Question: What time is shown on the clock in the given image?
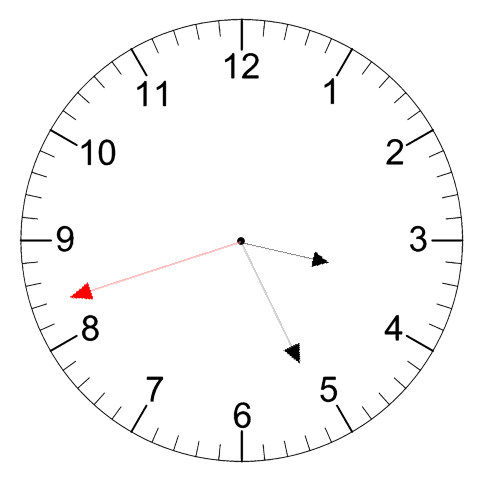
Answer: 03:25:42